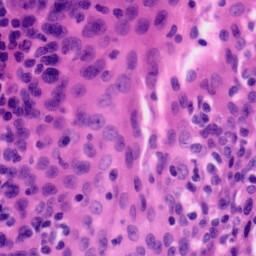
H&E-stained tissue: Tonsil